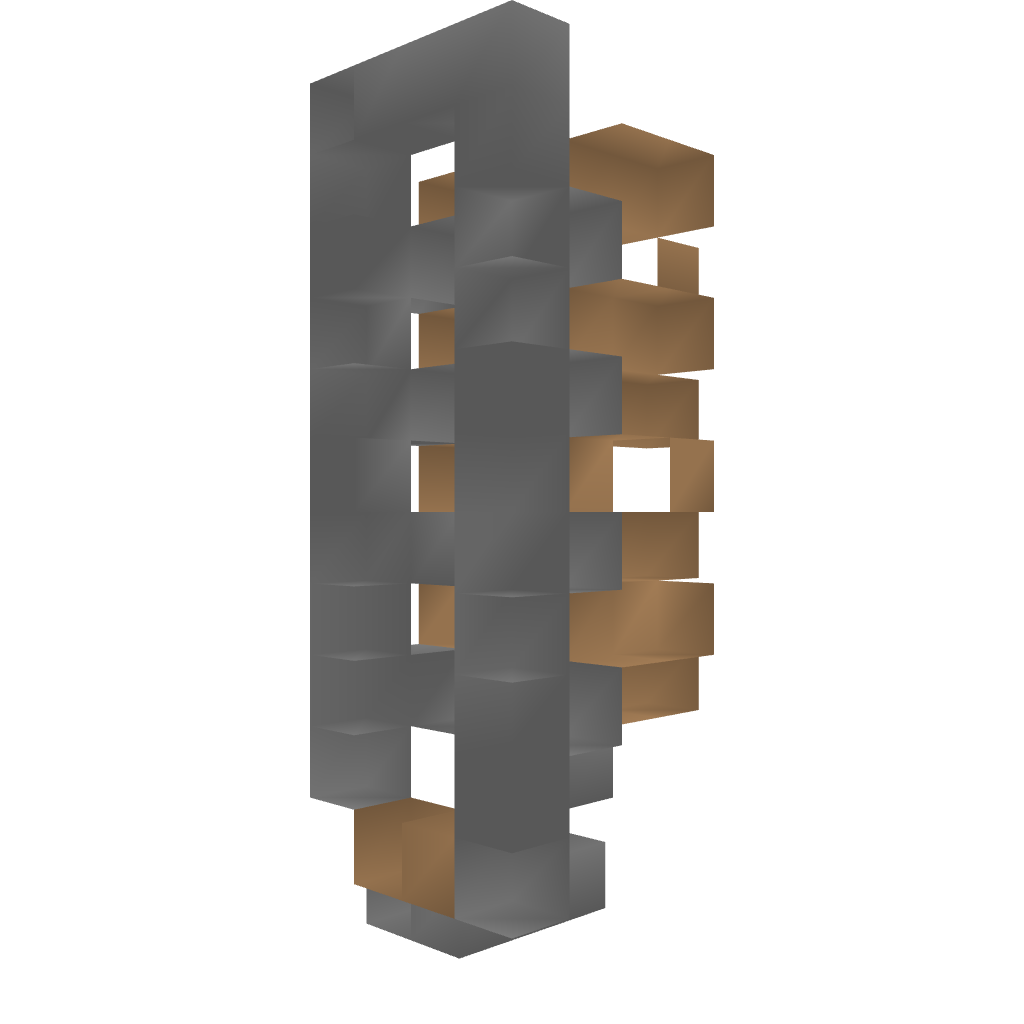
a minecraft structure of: Vertical Bulk Storage bad low quality